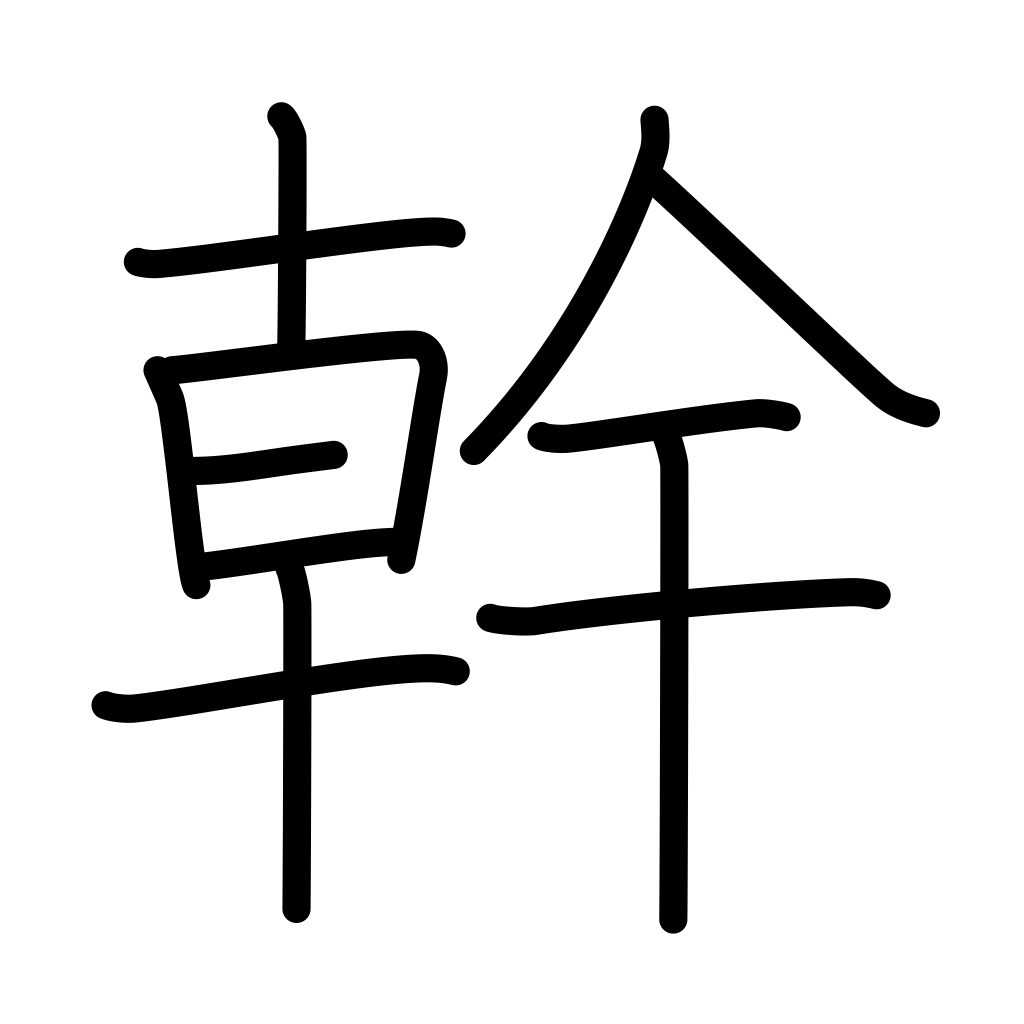
Meaning: tree trunk, main part, talent, capability